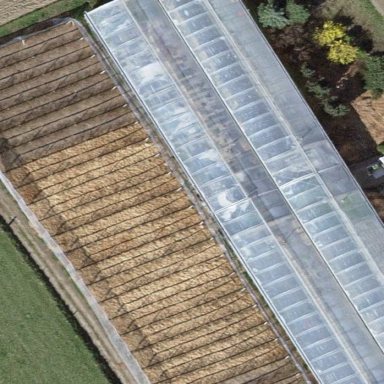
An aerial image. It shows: Greenhouse.